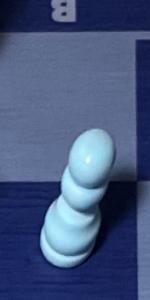
Label: Pawn_White